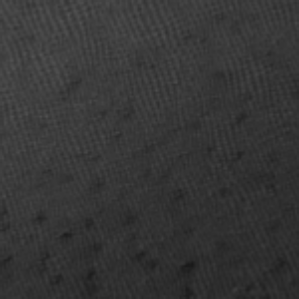
Label: frost